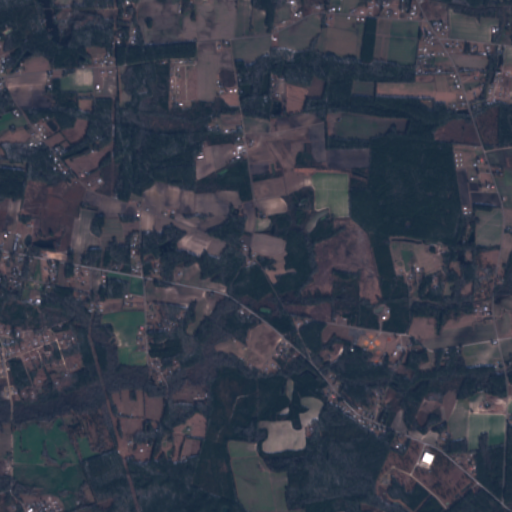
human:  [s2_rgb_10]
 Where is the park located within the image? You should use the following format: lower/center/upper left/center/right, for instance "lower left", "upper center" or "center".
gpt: The park is located in the lower right of the image.
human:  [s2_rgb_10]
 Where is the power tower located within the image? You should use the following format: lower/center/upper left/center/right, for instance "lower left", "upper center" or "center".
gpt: The power tower is located in the left of the image.
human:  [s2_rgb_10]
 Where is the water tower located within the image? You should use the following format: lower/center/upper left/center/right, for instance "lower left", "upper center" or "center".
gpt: The water tower is located in the lower right of the image.
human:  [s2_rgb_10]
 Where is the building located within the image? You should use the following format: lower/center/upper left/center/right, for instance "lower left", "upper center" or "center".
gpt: The building is located in the lower right of the image.
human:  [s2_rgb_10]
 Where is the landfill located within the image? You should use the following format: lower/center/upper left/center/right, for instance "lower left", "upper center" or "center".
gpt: There is no landfill in the image.